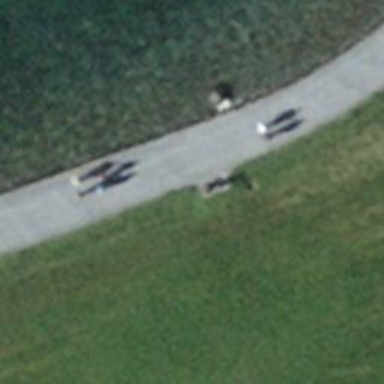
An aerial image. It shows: Bench.